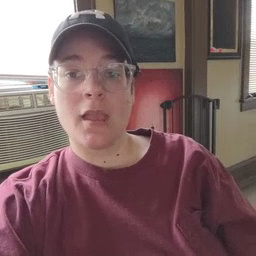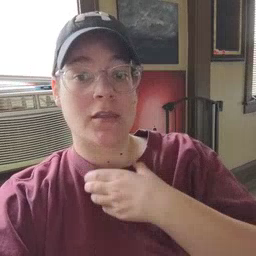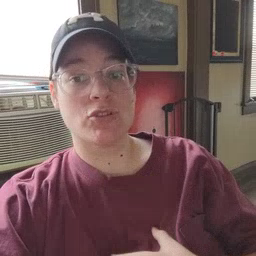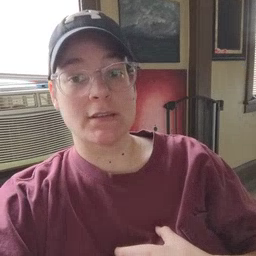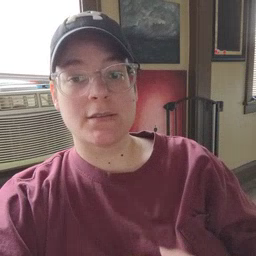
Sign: hungry